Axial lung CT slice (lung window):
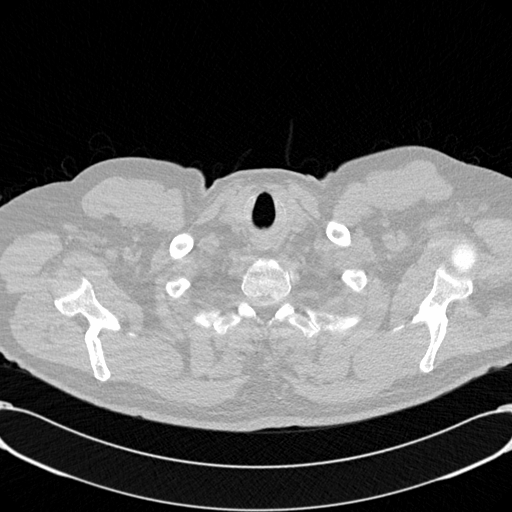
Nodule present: no